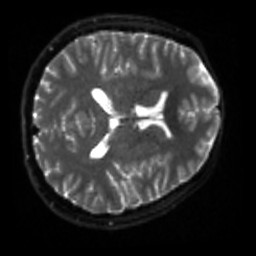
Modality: sbref
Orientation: axial
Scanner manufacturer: siemens
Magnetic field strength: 3 T
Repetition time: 4 s
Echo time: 0.0594 s